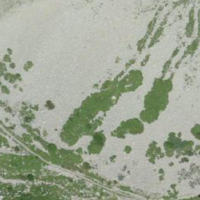
EUNIS habitat code: 48
Species observed at this site:
Dryas octopetala
Draba aizoides